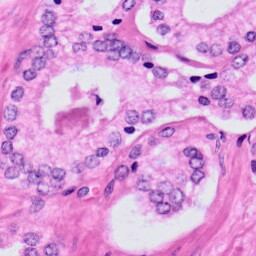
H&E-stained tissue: Prostate